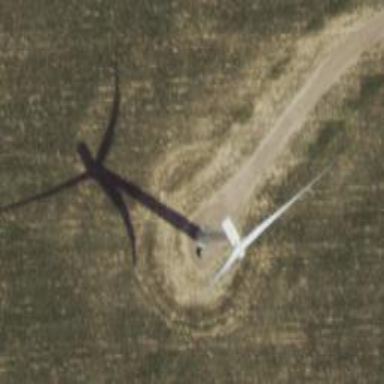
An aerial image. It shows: Wind generator using horizontal axis wind turbines.